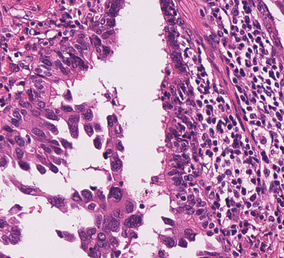
Tumor epithelial tissue: yes
Tumor-associated stroma tissue: yes
Normal tissue: no